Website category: movie
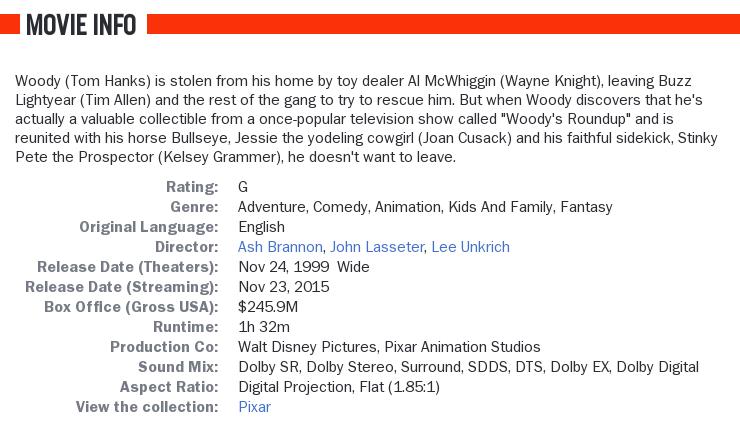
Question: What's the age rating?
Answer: G

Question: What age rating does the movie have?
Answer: G

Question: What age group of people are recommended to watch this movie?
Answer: G

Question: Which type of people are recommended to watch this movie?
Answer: G

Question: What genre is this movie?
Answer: adventure, comedy, animation, kids and family, fantasy

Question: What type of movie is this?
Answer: adventure, comedy, animation, kids and family, fantasy

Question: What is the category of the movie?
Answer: adventure, comedy, animation, kids and family, fantasy

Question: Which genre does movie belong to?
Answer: adventure, comedy, animation, kids and family, fantasy

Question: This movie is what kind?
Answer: adventure, comedy, animation, kids and family, fantasy

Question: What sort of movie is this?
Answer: adventure, comedy, animation, kids and family, fantasy

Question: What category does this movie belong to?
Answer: adventure, comedy, animation, kids and family, fantasy

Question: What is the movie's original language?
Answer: English

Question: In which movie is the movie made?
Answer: English

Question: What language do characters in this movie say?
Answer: English

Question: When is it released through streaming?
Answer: Nov 23, 2015

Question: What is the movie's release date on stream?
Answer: Nov 23, 2015

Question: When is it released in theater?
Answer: Nov 24, 1999 wide

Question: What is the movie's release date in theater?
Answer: Nov 24, 1999 wide

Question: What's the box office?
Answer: $245.9M

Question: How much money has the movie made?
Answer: $245.9M

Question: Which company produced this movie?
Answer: Walt Disney Pictures, Pixar Animation Studios

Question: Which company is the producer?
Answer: Walt Disney Pictures, Pixar Animation Studios

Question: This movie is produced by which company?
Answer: Walt Disney Pictures, Pixar Animation Studios

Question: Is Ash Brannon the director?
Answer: yes

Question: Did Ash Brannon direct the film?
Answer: yes

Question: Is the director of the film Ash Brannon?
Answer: yes

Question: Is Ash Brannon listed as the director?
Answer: yes

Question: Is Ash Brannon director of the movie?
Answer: yes

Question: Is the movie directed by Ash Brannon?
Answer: yes

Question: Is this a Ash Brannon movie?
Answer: yes

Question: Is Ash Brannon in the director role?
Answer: yes

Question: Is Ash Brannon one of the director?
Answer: yes

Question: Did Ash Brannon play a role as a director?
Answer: yes

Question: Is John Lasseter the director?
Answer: yes

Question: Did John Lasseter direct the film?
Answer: yes

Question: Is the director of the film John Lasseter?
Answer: yes

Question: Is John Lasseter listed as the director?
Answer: yes

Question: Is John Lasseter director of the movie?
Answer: yes

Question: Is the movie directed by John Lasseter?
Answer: yes

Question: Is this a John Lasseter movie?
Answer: yes

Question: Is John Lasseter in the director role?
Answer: yes

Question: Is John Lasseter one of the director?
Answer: yes

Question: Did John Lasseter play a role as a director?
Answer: yes

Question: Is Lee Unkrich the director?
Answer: yes

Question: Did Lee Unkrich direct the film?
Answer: yes

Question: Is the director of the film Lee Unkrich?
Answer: yes

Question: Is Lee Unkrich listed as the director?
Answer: yes

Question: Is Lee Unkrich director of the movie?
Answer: yes

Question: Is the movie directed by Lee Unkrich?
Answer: yes

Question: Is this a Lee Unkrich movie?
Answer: yes

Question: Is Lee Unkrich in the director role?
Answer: yes

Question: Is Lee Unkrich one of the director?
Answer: yes

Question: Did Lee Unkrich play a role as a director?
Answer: yes